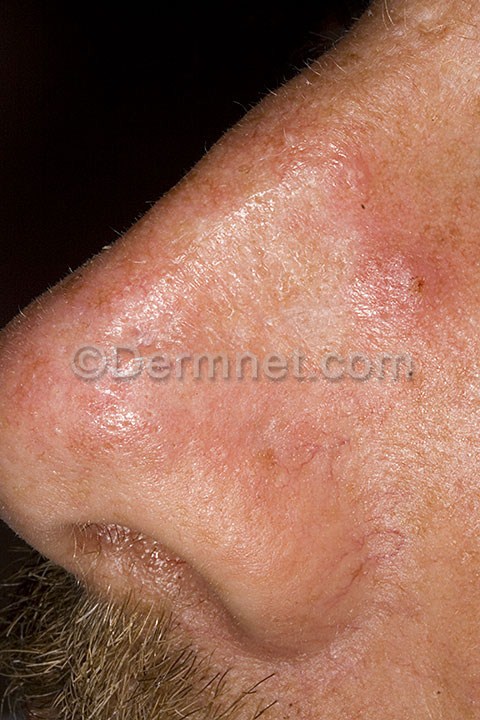
Disease: Lupus and other Connective Tissue diseases